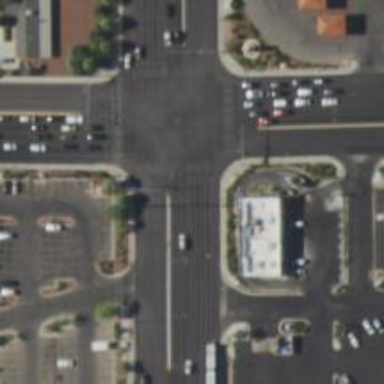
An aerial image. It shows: Solid stop line on the road marking.